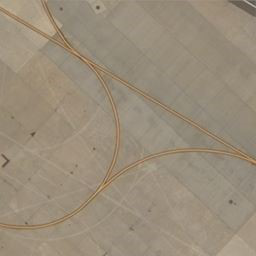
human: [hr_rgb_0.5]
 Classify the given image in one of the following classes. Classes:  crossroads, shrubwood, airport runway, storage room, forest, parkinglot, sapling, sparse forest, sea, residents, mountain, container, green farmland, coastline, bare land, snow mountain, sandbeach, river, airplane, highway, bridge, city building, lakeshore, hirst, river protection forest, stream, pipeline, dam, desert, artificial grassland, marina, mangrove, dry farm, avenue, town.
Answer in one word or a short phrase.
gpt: airport runway